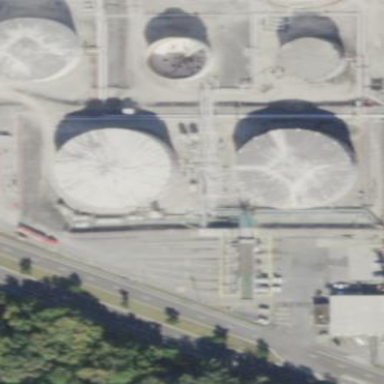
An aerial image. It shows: Industrial area designated as petroleum terminal.